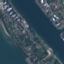
Label: River